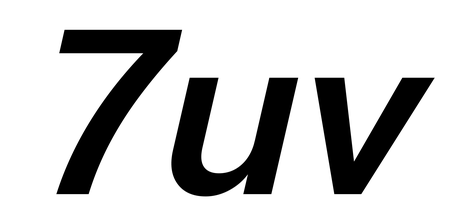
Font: InstrumentSans-Italic_SemiBold_Italic